Question: I have an image that I've broken into 48 tiles (8x6) using something similar to "<URL>". I'd like to send put the tiles back together as the original image in html.
What is the best way to do this?
My first thought was to use a table with 8 columns and 6 rows and simply have an tile in each cell, setting all borders and spacing to 0. I am using the style sheet provided in the answer to <URL>
Unfortunately I still have a space between rows.
Here is the HTML:
'''
<!DOCTYPE html>
<meta http-equiv="X-UA-Compatible" content="IE=Edge" />
<html xmlns="http://www.w3.org/1999/xhtml">
<head>
<title>Picture this</title>
<link rel="stylesheet" type="text/css" href="Reset.css" />
</head>
<body>
<table border="0" cellspacing="0">
<tr class="row">
<td><img id="displayimage0" /></td>
<td><img id="displayimage1" /></td>
<td><img id="displayimage2" /></td>
<td><img id="displayimage3" /></td>
<td><img id="displayimage4" /></td>
<td><img id="displayimage5" /></td>
<td><img id="displayimage6" /></td>
<td><img id="displayimage7" /></td>
</tr>
<tr class="row">
<td><img id="displayimage8" /></td>
<td><img id="displayimage9" /></td>
<td><img id="displayimage10" /></td>
<td><img id="displayimage11" /></td>
<td><img id="displayimage12" /></td>
<td><img id="displayimage13" /></td>
<td><img id="displayimage14" /></td>
<td><img id="displayimage15" /></td>
</tr>
</table>
'''
The CSS is straight from the <URL>.
Here is the screen capture of the output (note the space between rows...

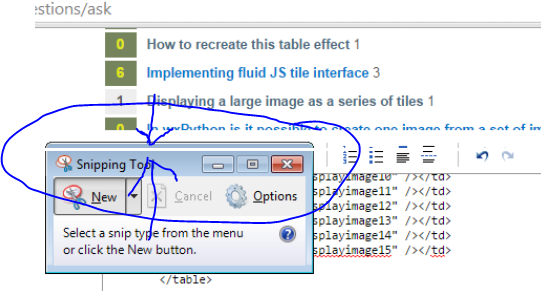
Answer: I first added the margin: 0 and padding: 0 to the CSS and it didn't work. I then tried the link provided by @admedrew
<URL>
adding the following to the CSS worked:
> For standards compliant HTML5 add all this css to remove all space
between images in tables:
'''
td img {
display:block;
}
'''